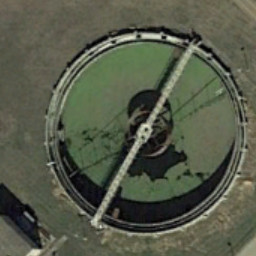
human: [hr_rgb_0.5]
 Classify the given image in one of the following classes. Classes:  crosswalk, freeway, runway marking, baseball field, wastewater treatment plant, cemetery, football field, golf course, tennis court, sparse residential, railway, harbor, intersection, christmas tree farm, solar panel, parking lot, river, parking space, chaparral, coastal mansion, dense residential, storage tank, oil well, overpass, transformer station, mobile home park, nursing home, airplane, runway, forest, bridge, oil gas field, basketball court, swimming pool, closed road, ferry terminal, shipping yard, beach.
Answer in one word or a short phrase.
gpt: wastewater treatment plant